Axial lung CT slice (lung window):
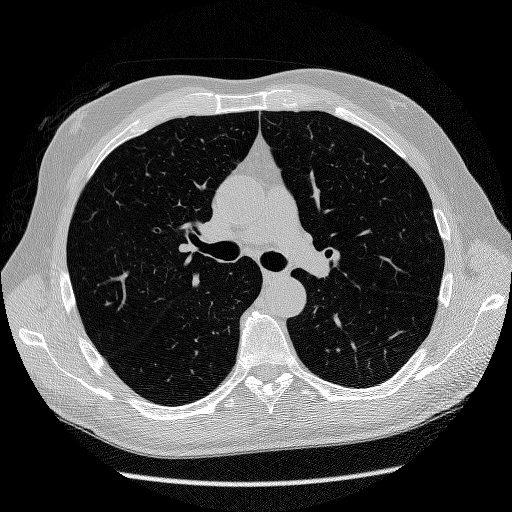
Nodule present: no